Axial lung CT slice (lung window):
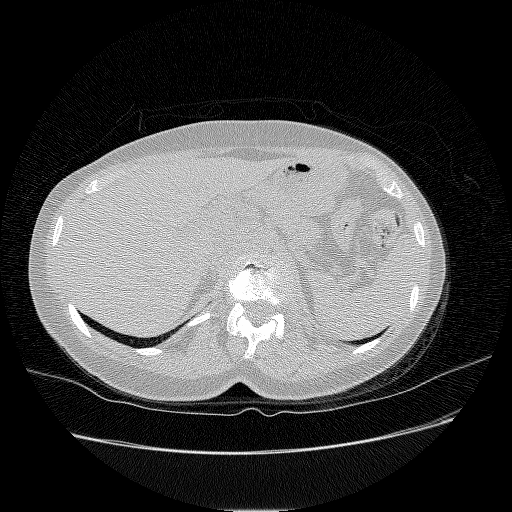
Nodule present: no